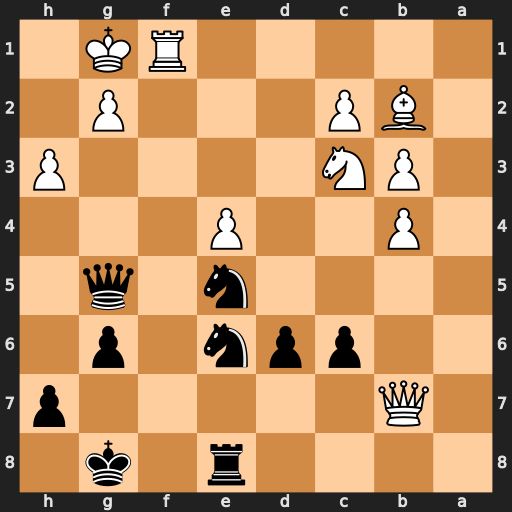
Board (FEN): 4r1k1/1Q5p/2ppn1p1/4n1q1/1P2P3/1PN4P/1BP3P1/5RK1
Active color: b
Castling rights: -
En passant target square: -
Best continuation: Nf4 Rxf4 Qxf4